Question: I am looking for the best approach to solve this situation:
Given a 4 cell grid. I'd like the top row to be of fixed height and the right column to be of fixed width. The left column's width and the bottom row's height would then resize automatically as you resize the screen.
(that's the easy part .. just set the "northeast" cell in an HTML TABLE to fixed size and set the TABLE's height and width to 100%)
Now the tricky part. I want the southeast, northwest, and northeast cells to be rotated. Since the northeast cell is a fixed size square, that's super easy to do, just rotate it. However the southeast and northwest cells are dynamic in size based on the window's height and width.
Here is a super simple example of the situation -- I will rotate only the southeast corner for this example:
'''
<html>
<head>
<style>
#mainGrid {
width: 100%;
height: 100%;
}
#nw {
background-color:blue;
}
#ne {
height: 100px;
width: 100px;
transform:rotate(180deg);
background-color:red;
}
#sw { background-color:yellow; }
#se {
transform:rotate(-90deg);
background-color:green;
}
</style>
</head>
<body>
<table id="mainGrid">
<tr>
<td id="nw">Northwest</td>
<td id="ne">Northeast</td>
</tr>
<tr>
<td id="sw">Southwest</td>
<td id="se">Southeast</td>
</tr>
</table>
</body>
</html>
'''
Which results in:

What would be the simplest approach to getting the TABLE (or a grid of DIV or UL) to behave nicely when the screen is resized, like it does before the rotation? In other words, the southeast cell would have the same size and location it originally did, but the contents would layout rotated.
Can this be done with pure HTML5/CSS3 and no javascript? If not, what would be the simplest javascript I could use -- without any libraries -- to pull this off?
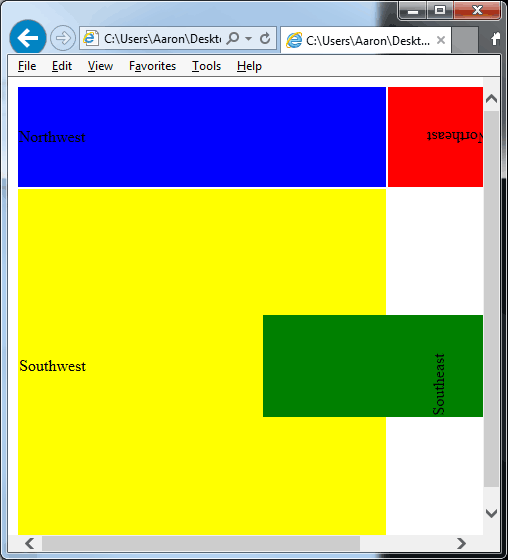
Answer: You could just wrap the content in a div or something and rotate that rather than the td itself:
'''
<table id="mainGrid">
<tr>
<td id="nw">Northwest</td>
<td id="ne">Northeast</td>
</tr>
<tr>
<td id="sw">Southwest</td>
<td id="se"><div class="rotated">Southeast</div></td>
</tr>
</table>
'''
CSS:
'''
#mainGrid {
width: 100%;
height: 100%;
}
#nw {
background-color:blue;
}
#ne {
height: 100px;
width: 100px;
transform:rotate(180deg);
background-color:red;
}
#sw { background-color:yellow; }
#se {
background-color:green;
}
.rotated {
transform:rotate(-90deg);
}
'''
Fiddle:
<URL>